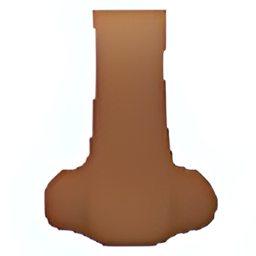
Name: nose
Emoji: 👃🏾
Group: People & Body
Sub-group: body-parts